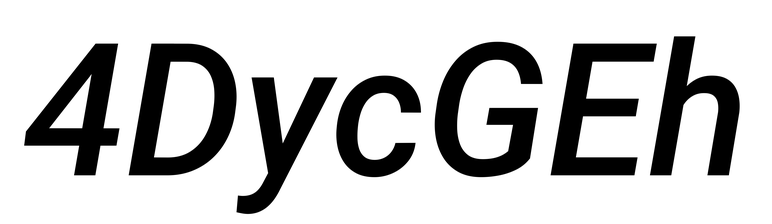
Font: Roboto-Italic_Medium_Italic